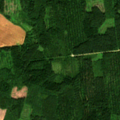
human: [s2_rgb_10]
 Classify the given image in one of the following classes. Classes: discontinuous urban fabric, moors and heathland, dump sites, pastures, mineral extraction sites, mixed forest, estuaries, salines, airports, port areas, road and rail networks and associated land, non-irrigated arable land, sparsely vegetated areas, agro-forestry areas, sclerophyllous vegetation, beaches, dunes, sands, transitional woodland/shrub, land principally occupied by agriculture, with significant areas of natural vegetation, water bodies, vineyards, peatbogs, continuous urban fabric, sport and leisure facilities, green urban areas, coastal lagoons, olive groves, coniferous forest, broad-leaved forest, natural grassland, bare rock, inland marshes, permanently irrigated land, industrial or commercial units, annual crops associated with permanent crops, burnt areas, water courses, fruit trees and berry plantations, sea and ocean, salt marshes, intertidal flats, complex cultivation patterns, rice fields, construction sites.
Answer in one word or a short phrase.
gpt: non-irrigated arable land, coniferous forest